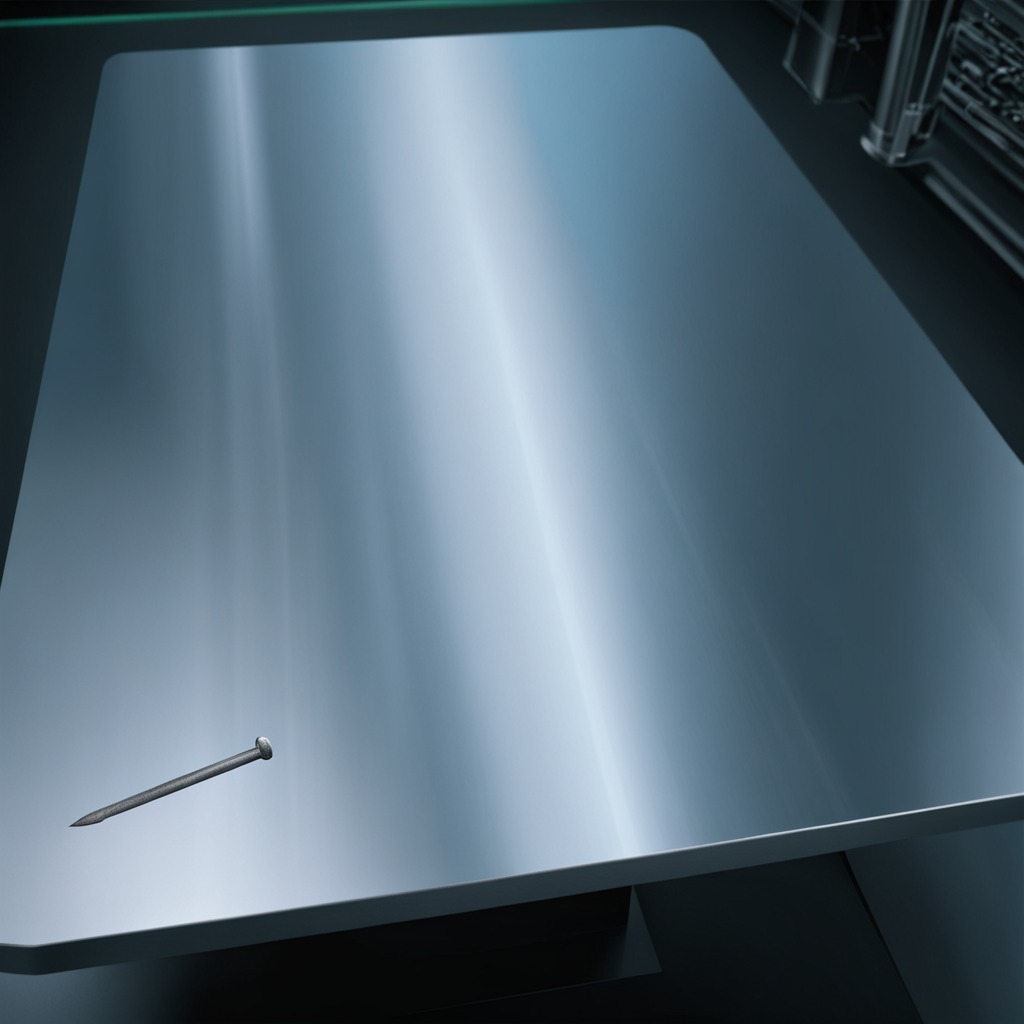
A nail is lying on the metal table in a machine shop under fluorescent lights.